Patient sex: F
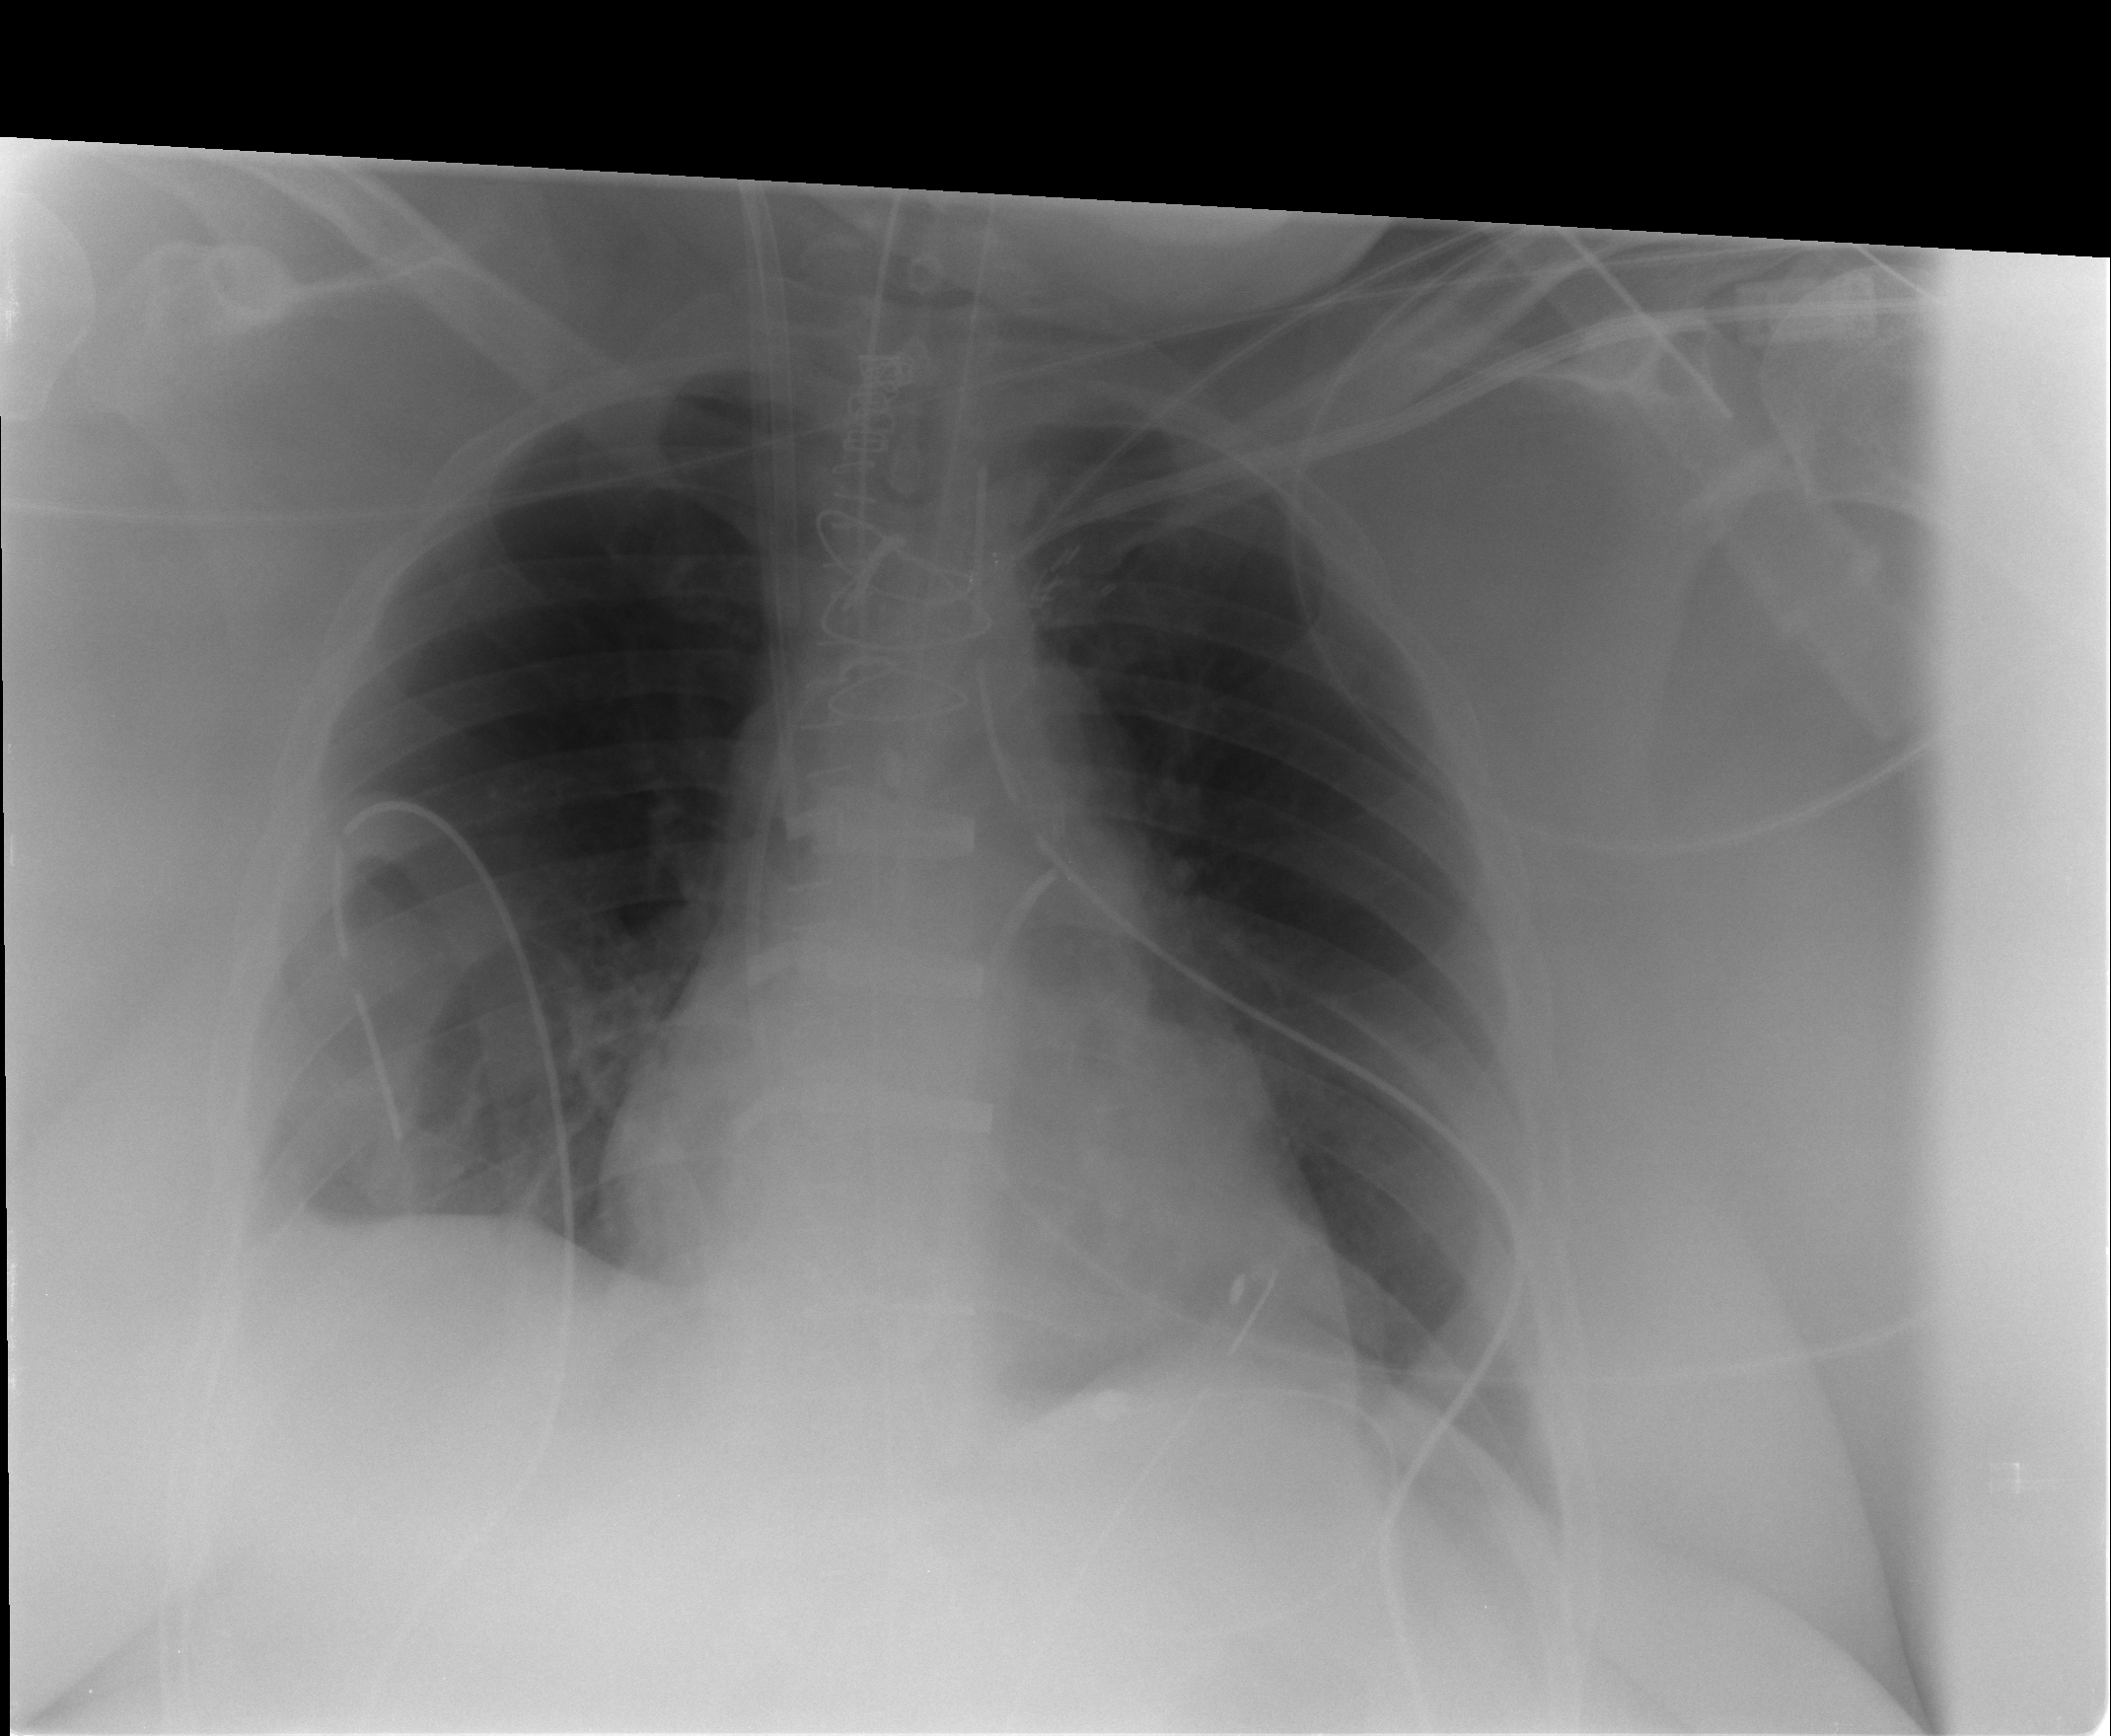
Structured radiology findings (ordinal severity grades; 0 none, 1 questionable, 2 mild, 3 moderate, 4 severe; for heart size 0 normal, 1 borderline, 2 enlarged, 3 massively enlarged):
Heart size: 2
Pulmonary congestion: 1
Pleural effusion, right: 1
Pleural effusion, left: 1
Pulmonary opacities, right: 0
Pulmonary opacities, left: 0
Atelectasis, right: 1
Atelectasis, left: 1